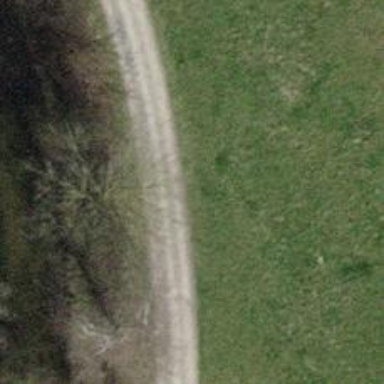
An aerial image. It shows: Track with compacted grade2 surface.